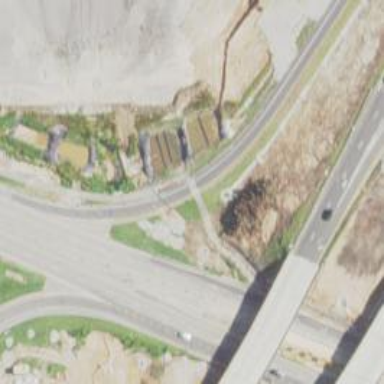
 featuring diverging diamond interchange (DDI)."